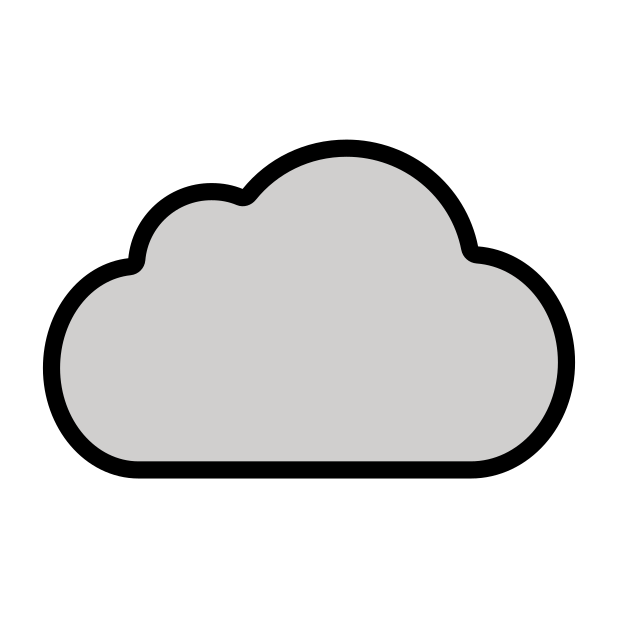
cloud